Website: lowes
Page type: store-pickup
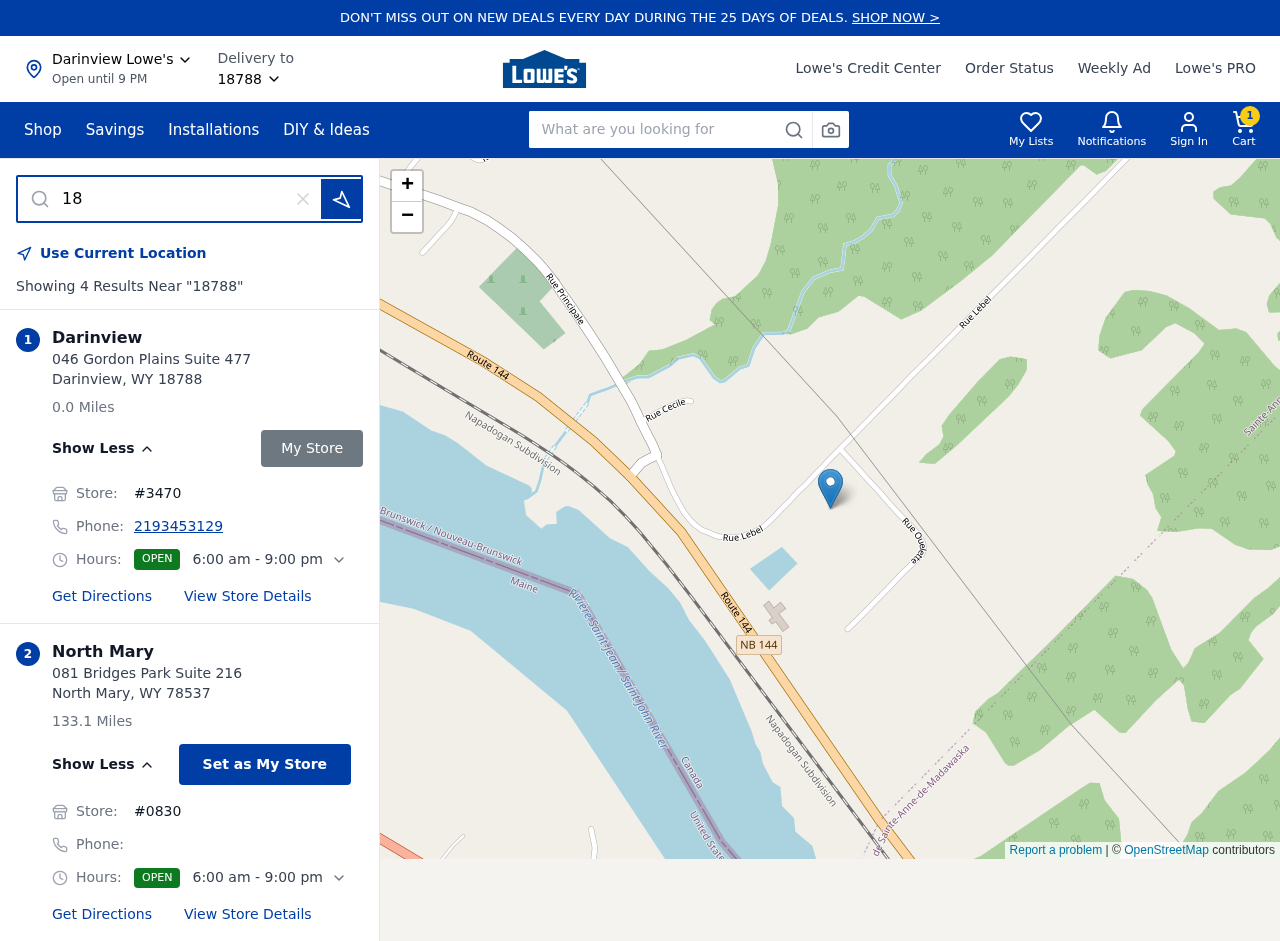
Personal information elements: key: PII_CITY
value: Darinview
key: PII_CITY2
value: North Mary
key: PII_LOCATION1_STREET
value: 046 Gordon Plains Suite 477
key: PII_LOCATION2_POSTCODE
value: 78537
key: PII_LOCATION2_STREET
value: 081 Bridges Park Suite 216
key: PII_PHONE
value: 2193453129
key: PII_POSTCODE
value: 18788
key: PII_STATE_ABBR
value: WY
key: PII_POSTCODE3
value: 18788
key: PII_POSTCODE_FULL
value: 18788
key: PII_POSTCODE_NUMERIC
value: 18788
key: PII_STATE_ABBR2
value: WY
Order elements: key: ORDER_NUM_ITEMS
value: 1
Search elements: key: HEADER_SEARCH
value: What are you looking for
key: SEARCH_STORE_LOCATION
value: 18788